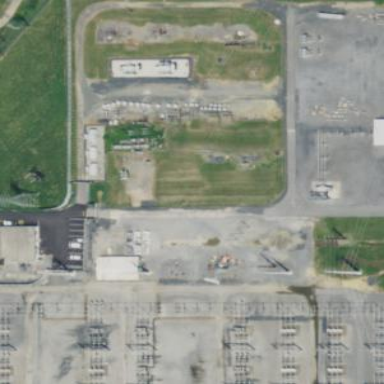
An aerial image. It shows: Chain link fence surrounds transmission level power substation.